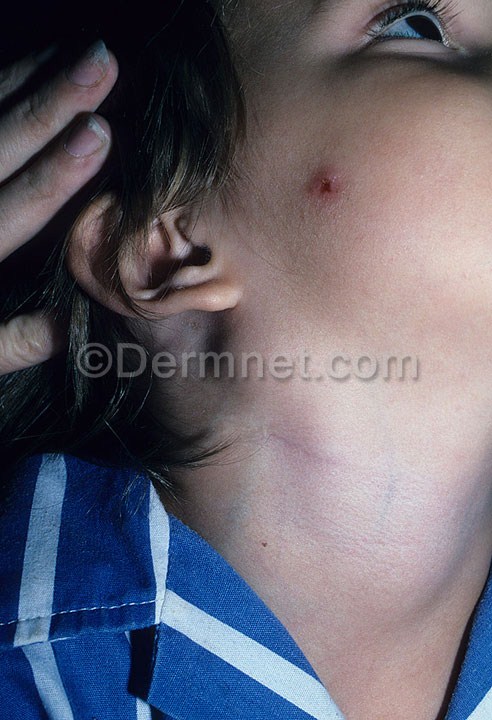
Disease: Scabies Lyme Disease and other Infestations and Bites